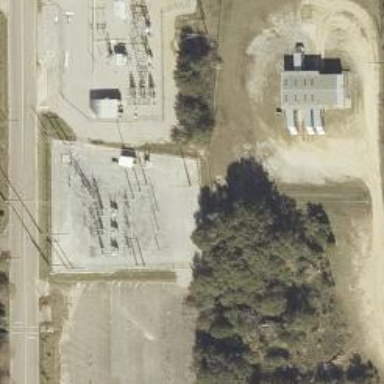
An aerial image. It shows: H-frame power tower with distinctive design.